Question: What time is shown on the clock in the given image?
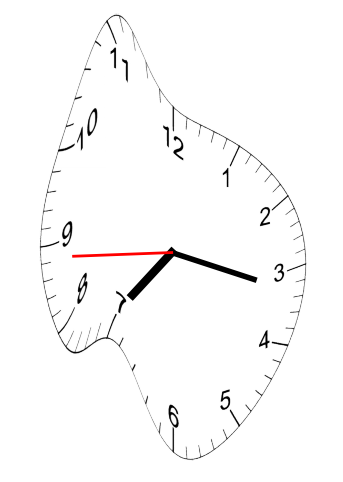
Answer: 07:16:44